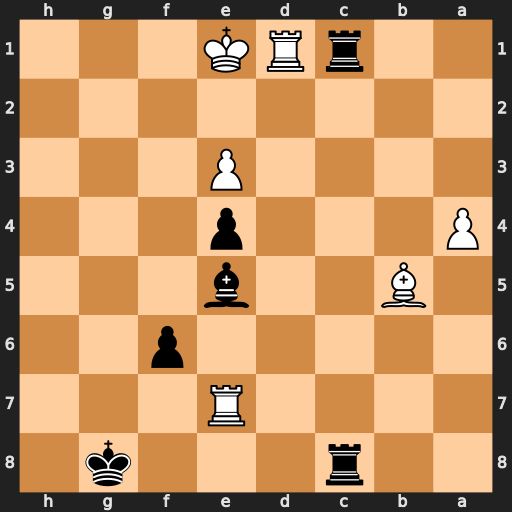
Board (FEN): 2r3k1/4R3/5p2/1B2b3/P3p3/4P3/8/2rRK3
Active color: b
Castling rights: -
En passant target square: -
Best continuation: Bg3+ Kf1 Rxd1+